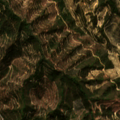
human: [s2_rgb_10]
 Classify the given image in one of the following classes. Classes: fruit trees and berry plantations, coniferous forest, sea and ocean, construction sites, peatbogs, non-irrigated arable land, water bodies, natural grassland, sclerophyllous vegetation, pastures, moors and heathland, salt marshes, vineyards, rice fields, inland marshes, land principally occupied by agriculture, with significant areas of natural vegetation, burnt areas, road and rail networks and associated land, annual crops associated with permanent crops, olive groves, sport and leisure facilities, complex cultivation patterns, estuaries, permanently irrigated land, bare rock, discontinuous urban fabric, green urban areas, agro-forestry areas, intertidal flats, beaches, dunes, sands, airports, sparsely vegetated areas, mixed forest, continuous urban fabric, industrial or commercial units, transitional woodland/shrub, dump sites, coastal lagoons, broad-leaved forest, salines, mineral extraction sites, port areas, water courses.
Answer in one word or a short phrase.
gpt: broad-leaved forest, transitional woodland/shrub